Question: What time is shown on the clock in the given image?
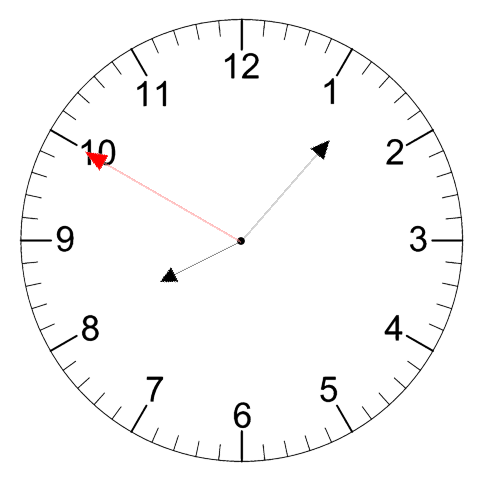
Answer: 08:06:50